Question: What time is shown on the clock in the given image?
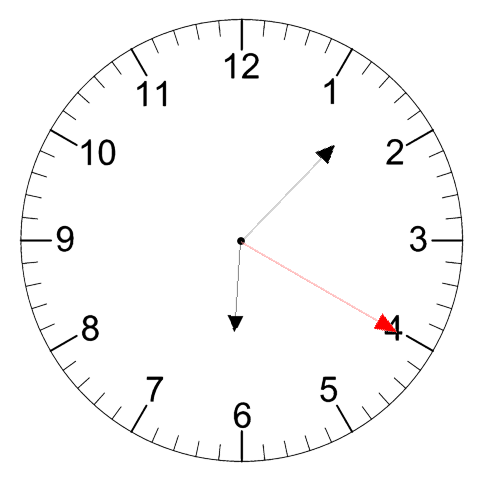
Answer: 06:07:20